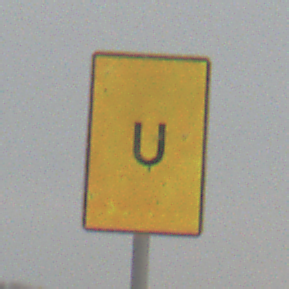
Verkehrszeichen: AnkuendigungOderFortsetzungUmleitungOhnePfeilsymbol
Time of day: MorningAfternoon
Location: Outdoor (Nature)
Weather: Overcast
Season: Winter
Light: Natural